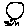
Label: moon